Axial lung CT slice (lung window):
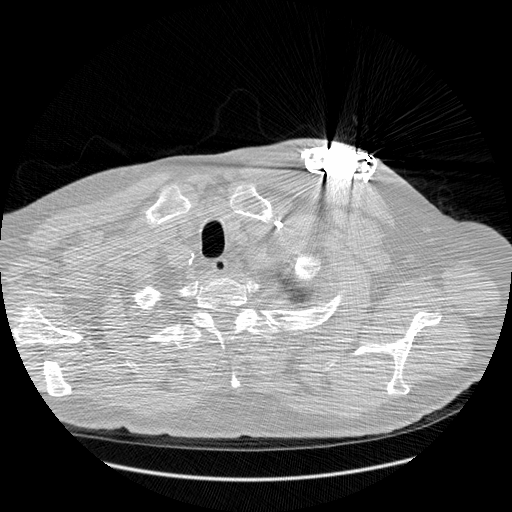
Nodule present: no